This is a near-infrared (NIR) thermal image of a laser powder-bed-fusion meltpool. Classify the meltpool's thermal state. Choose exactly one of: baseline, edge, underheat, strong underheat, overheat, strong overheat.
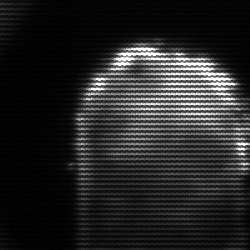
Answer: baseline